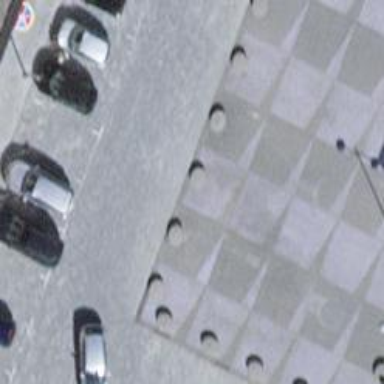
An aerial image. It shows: Bollard.